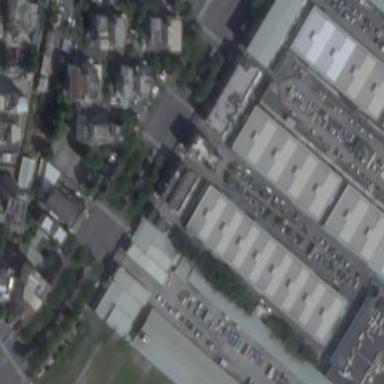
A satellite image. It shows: Marketplace building.